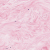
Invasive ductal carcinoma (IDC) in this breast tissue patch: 0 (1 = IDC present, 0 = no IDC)